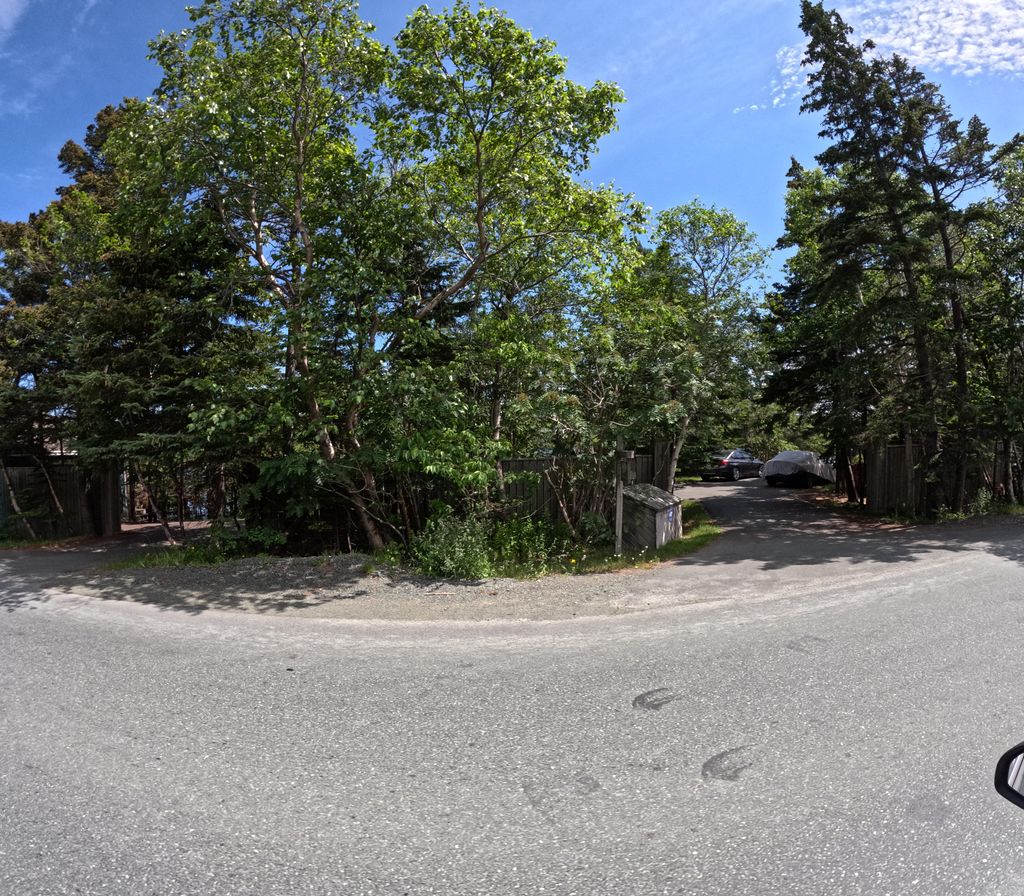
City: st_johns